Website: walmart
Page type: account-dashboard
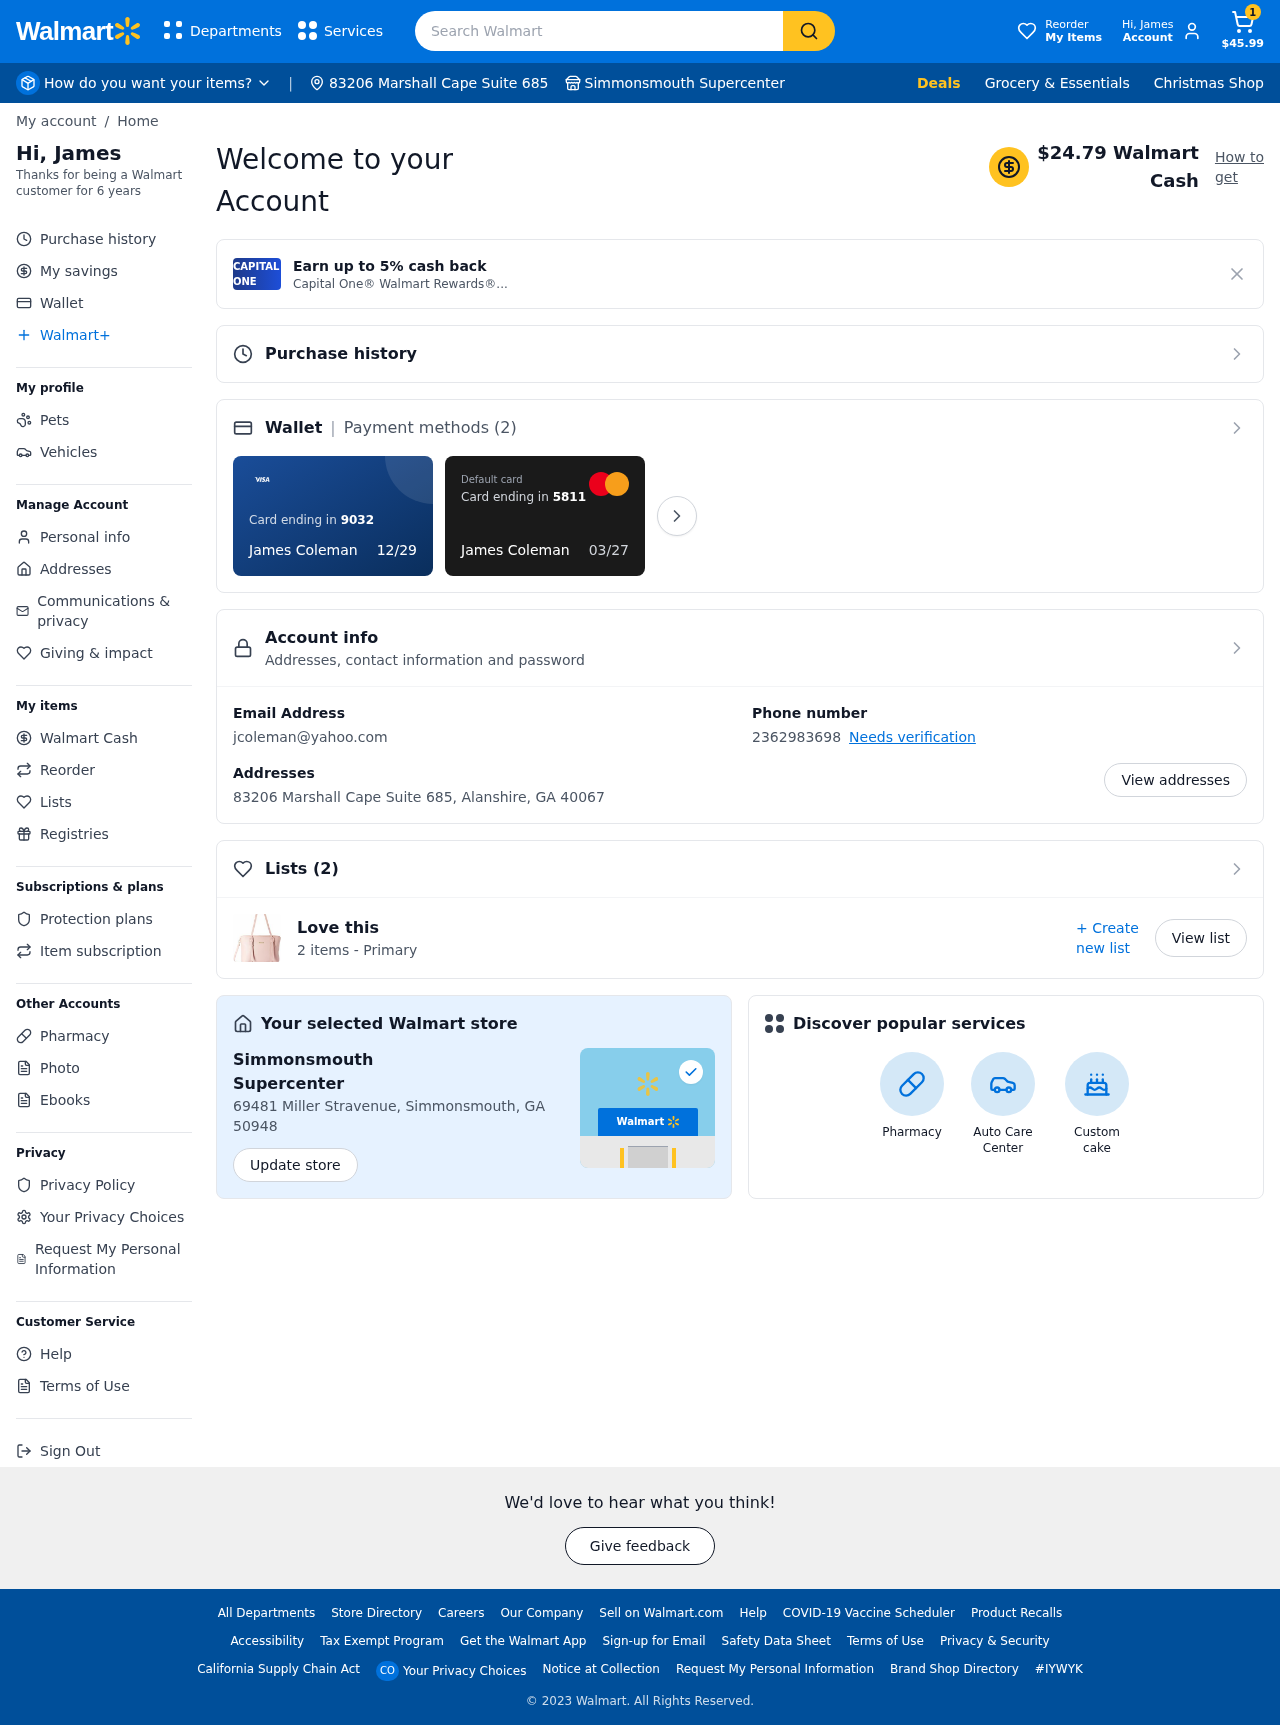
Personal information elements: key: PII_CARD_EXPIRY
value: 12/29
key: PII_CARD_LAST4
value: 9032
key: PII_EMAIL
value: jcoleman@yahoo.com
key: PII_FIRSTNAME
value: James
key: PII_FULLNAME
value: James Coleman
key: PII_LOCATION1_CITY
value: Simmonsmouth Supercenter
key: PII_LOCATION1_CITY
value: Simmonsmouth
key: PII_LOCATION1_CITY_STATE_ZIP
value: Simmonsmouth, GA 50948
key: PII_LOCATION1_STREET
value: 69481 Miller Stravenue
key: PII_PHONE
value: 2362983698
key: PII_STREET
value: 83206 Marshall Cape Suite 685
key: PII_FIRSTNAME2
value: James
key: PII_FIRSTNAME3
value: James
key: PII_FIRSTNAME_DERIVED
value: James
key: PII_WALMART_CASH
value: $24.79
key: PII_CARD_LAST42
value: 5811
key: PII_LASTNAME
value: Coleman
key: PII_FULLNAME2
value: James Coleman
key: PII_FULLNAME3
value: James Coleman
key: PII_LASTNAME2
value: Coleman
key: PII_LASTNAME3
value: Coleman
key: PII_LASTNAME_DERIVED
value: Coleman
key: PII_FULLNAME_DERIVED
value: James Coleman
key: PII_NAME_FULL_DERIVED
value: James Coleman
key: PII_CARD_EXPIRY2
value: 03/27
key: PII_STREET2
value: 83206 Marshall Cape Suite 685
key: PII_CITY_STATE_ZIP
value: Alanshire, GA 40067
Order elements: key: ORDER_NUM_ITEMS
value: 1
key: ORDER_SUBTOTAL
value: $45.99
Search elements: key: HEADER_SEARCH
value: Search Walmart